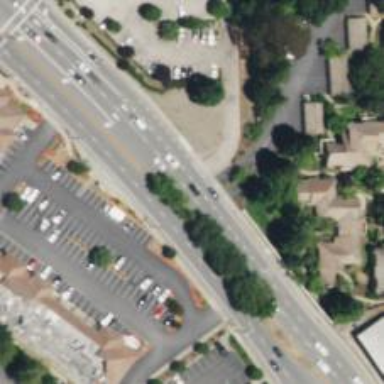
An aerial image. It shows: Primary road with asphalt surface. There is separate sidewalk.